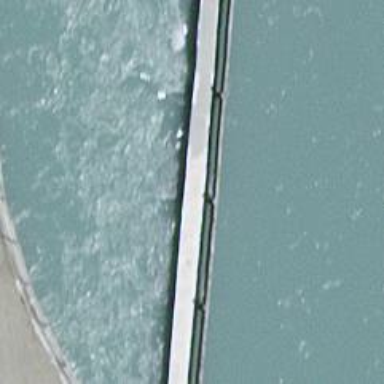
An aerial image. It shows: Weir in waterway.